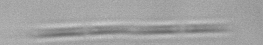
Label: Pseudo-nitzschia